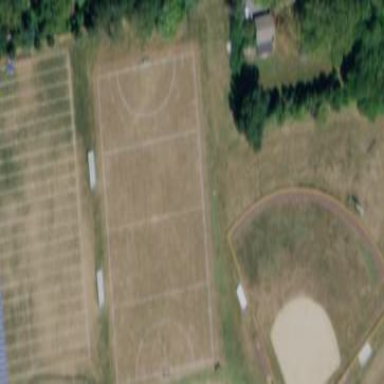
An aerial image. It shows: Field hockey pitch for leisure land sports.